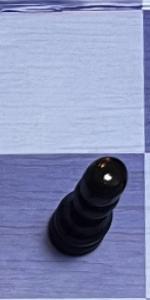
Label: Pawn_Black